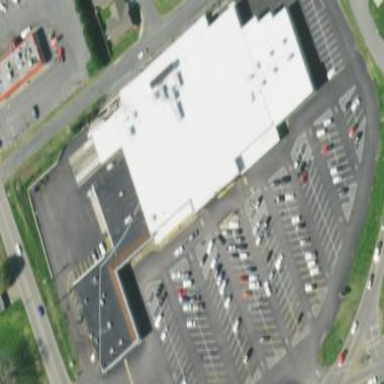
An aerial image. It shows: Supermarket building.